Aerial crown-view tile of a tropical tree (Barro Colorado Island, Panama), acquired 20250512:
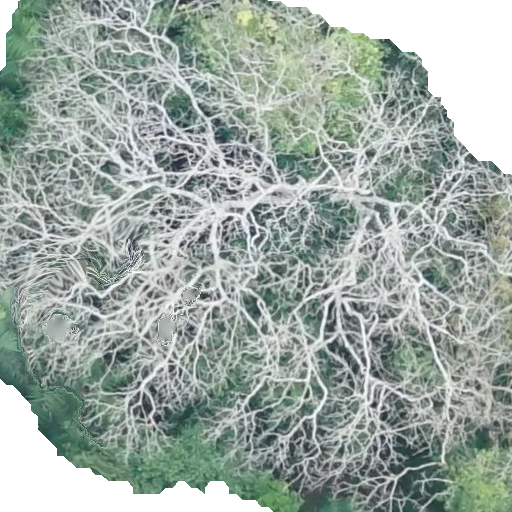
Species: Dipteryx oleifera
GBIF accepted scientific name: Dipteryx oleifera
Crown area: 418.158 m²